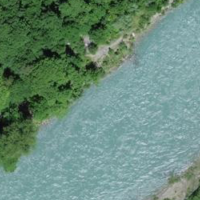
EUNIS habitat code: 15
Species observed at this site:
Corvus corone
Cyanistes caeruleus
Anas platyrhynchos
Sturnus vulgaris
Troglodytes troglodytes
Pieris brassicae
Aix galericulata
Fringilla coelebs
Buteo buteo
Sylvia atricapilla
Carduelis carduelis
Turdus merula
Columba palumbus
Phalacrocorax carbo
Phylloscopus collybita
Larus michahellis
Erithacus rubecula
Hirundo rustica
Mergus merganser
Milvus milvus
Milvus migrans
Sitta europaea
Garrulus glandarius
Saxicola rubicola
Falco tinnunculus
Corvus corax
Motacilla alba